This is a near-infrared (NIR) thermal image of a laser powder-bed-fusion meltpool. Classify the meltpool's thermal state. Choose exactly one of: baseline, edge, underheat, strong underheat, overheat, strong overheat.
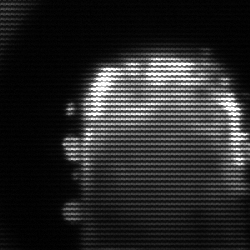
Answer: baseline